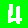
Digit: 4